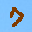
Label: 7